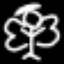
Label: angel